Field crop: maize
Growth stage: 2
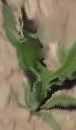
Species: maize